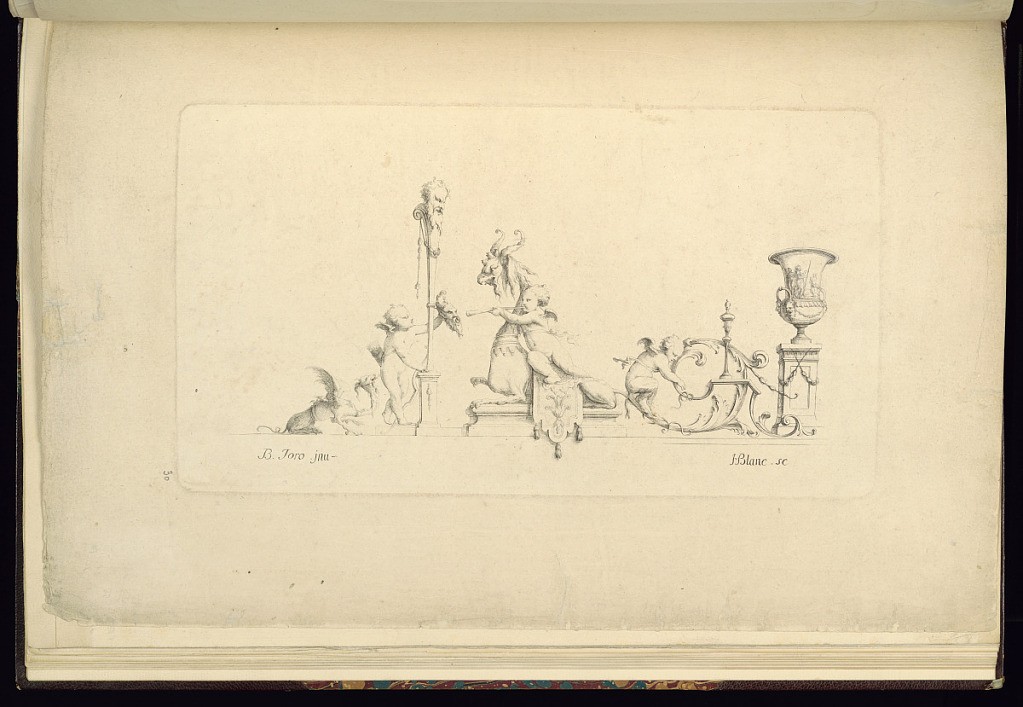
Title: Ornament Design
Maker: Jean-Bernard Turreau, French, 1672 - 1731
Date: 1716-19
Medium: Etching on laid paper
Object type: Print
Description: Ornament design featuring grotesque motifs including winged putti, herm, mascarons (masks), griffins, a vase on a plinth, draped textiles with tassels, foliate scrolls, scrolling leaves (rinceaux), and festoons of leaves. The plate is signed.